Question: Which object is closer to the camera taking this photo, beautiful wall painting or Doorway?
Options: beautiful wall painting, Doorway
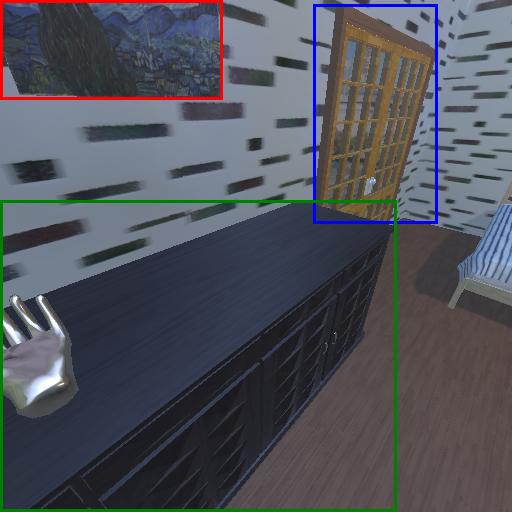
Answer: beautiful wall painting